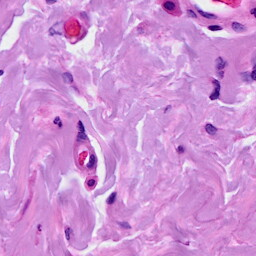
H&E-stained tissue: Breast